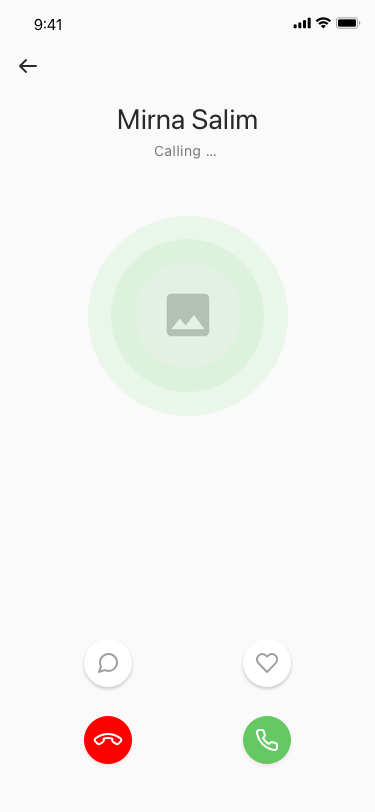
Text in this UI design:
Mirna Salim
Calling …